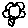
Label: flower